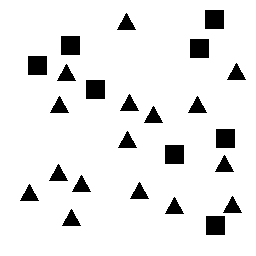
Squares: 8
Triangles: 16
Stars: 0
Total shapes: 24